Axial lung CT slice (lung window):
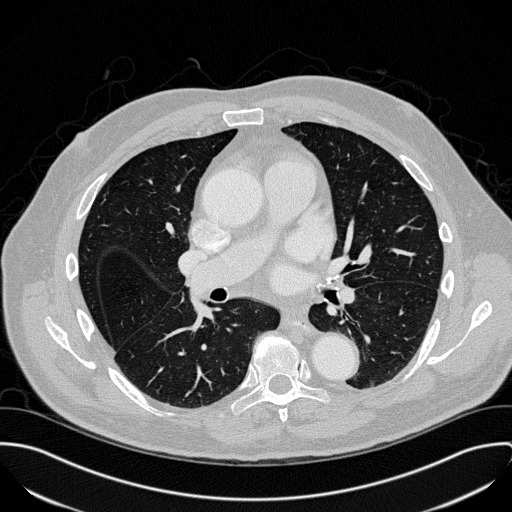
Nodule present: no